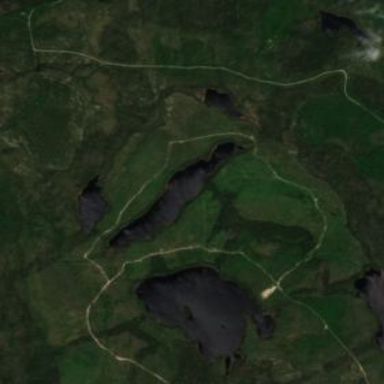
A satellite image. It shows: Serene lake.